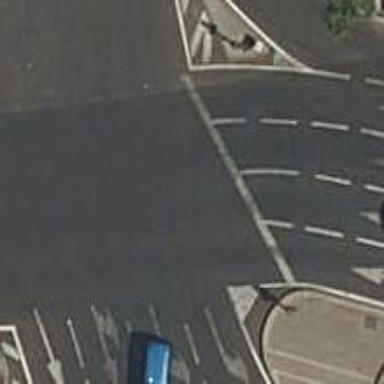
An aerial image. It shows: Road with traffic signals.